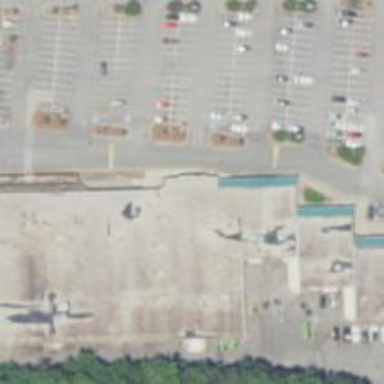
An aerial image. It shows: Fitness center located in leisure land.